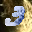
Label: 3